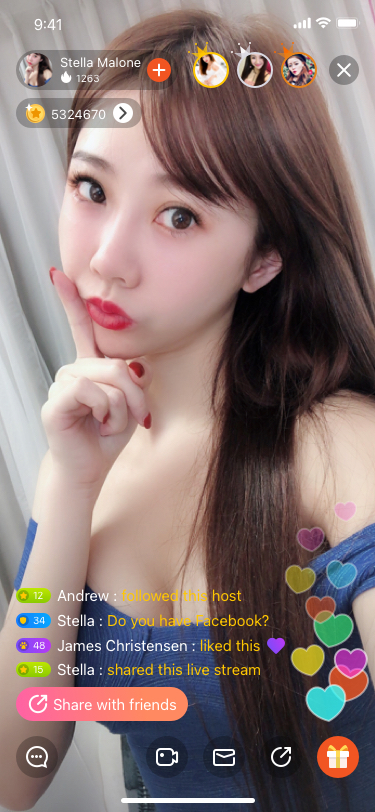
Text in this UI design:
Stella Malone
1263
5324670
Andrew : followed this host
Stella : shared this live stream
Stella : Do you have Facebook?
James Christensen : liked this
Share with friends